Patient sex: M
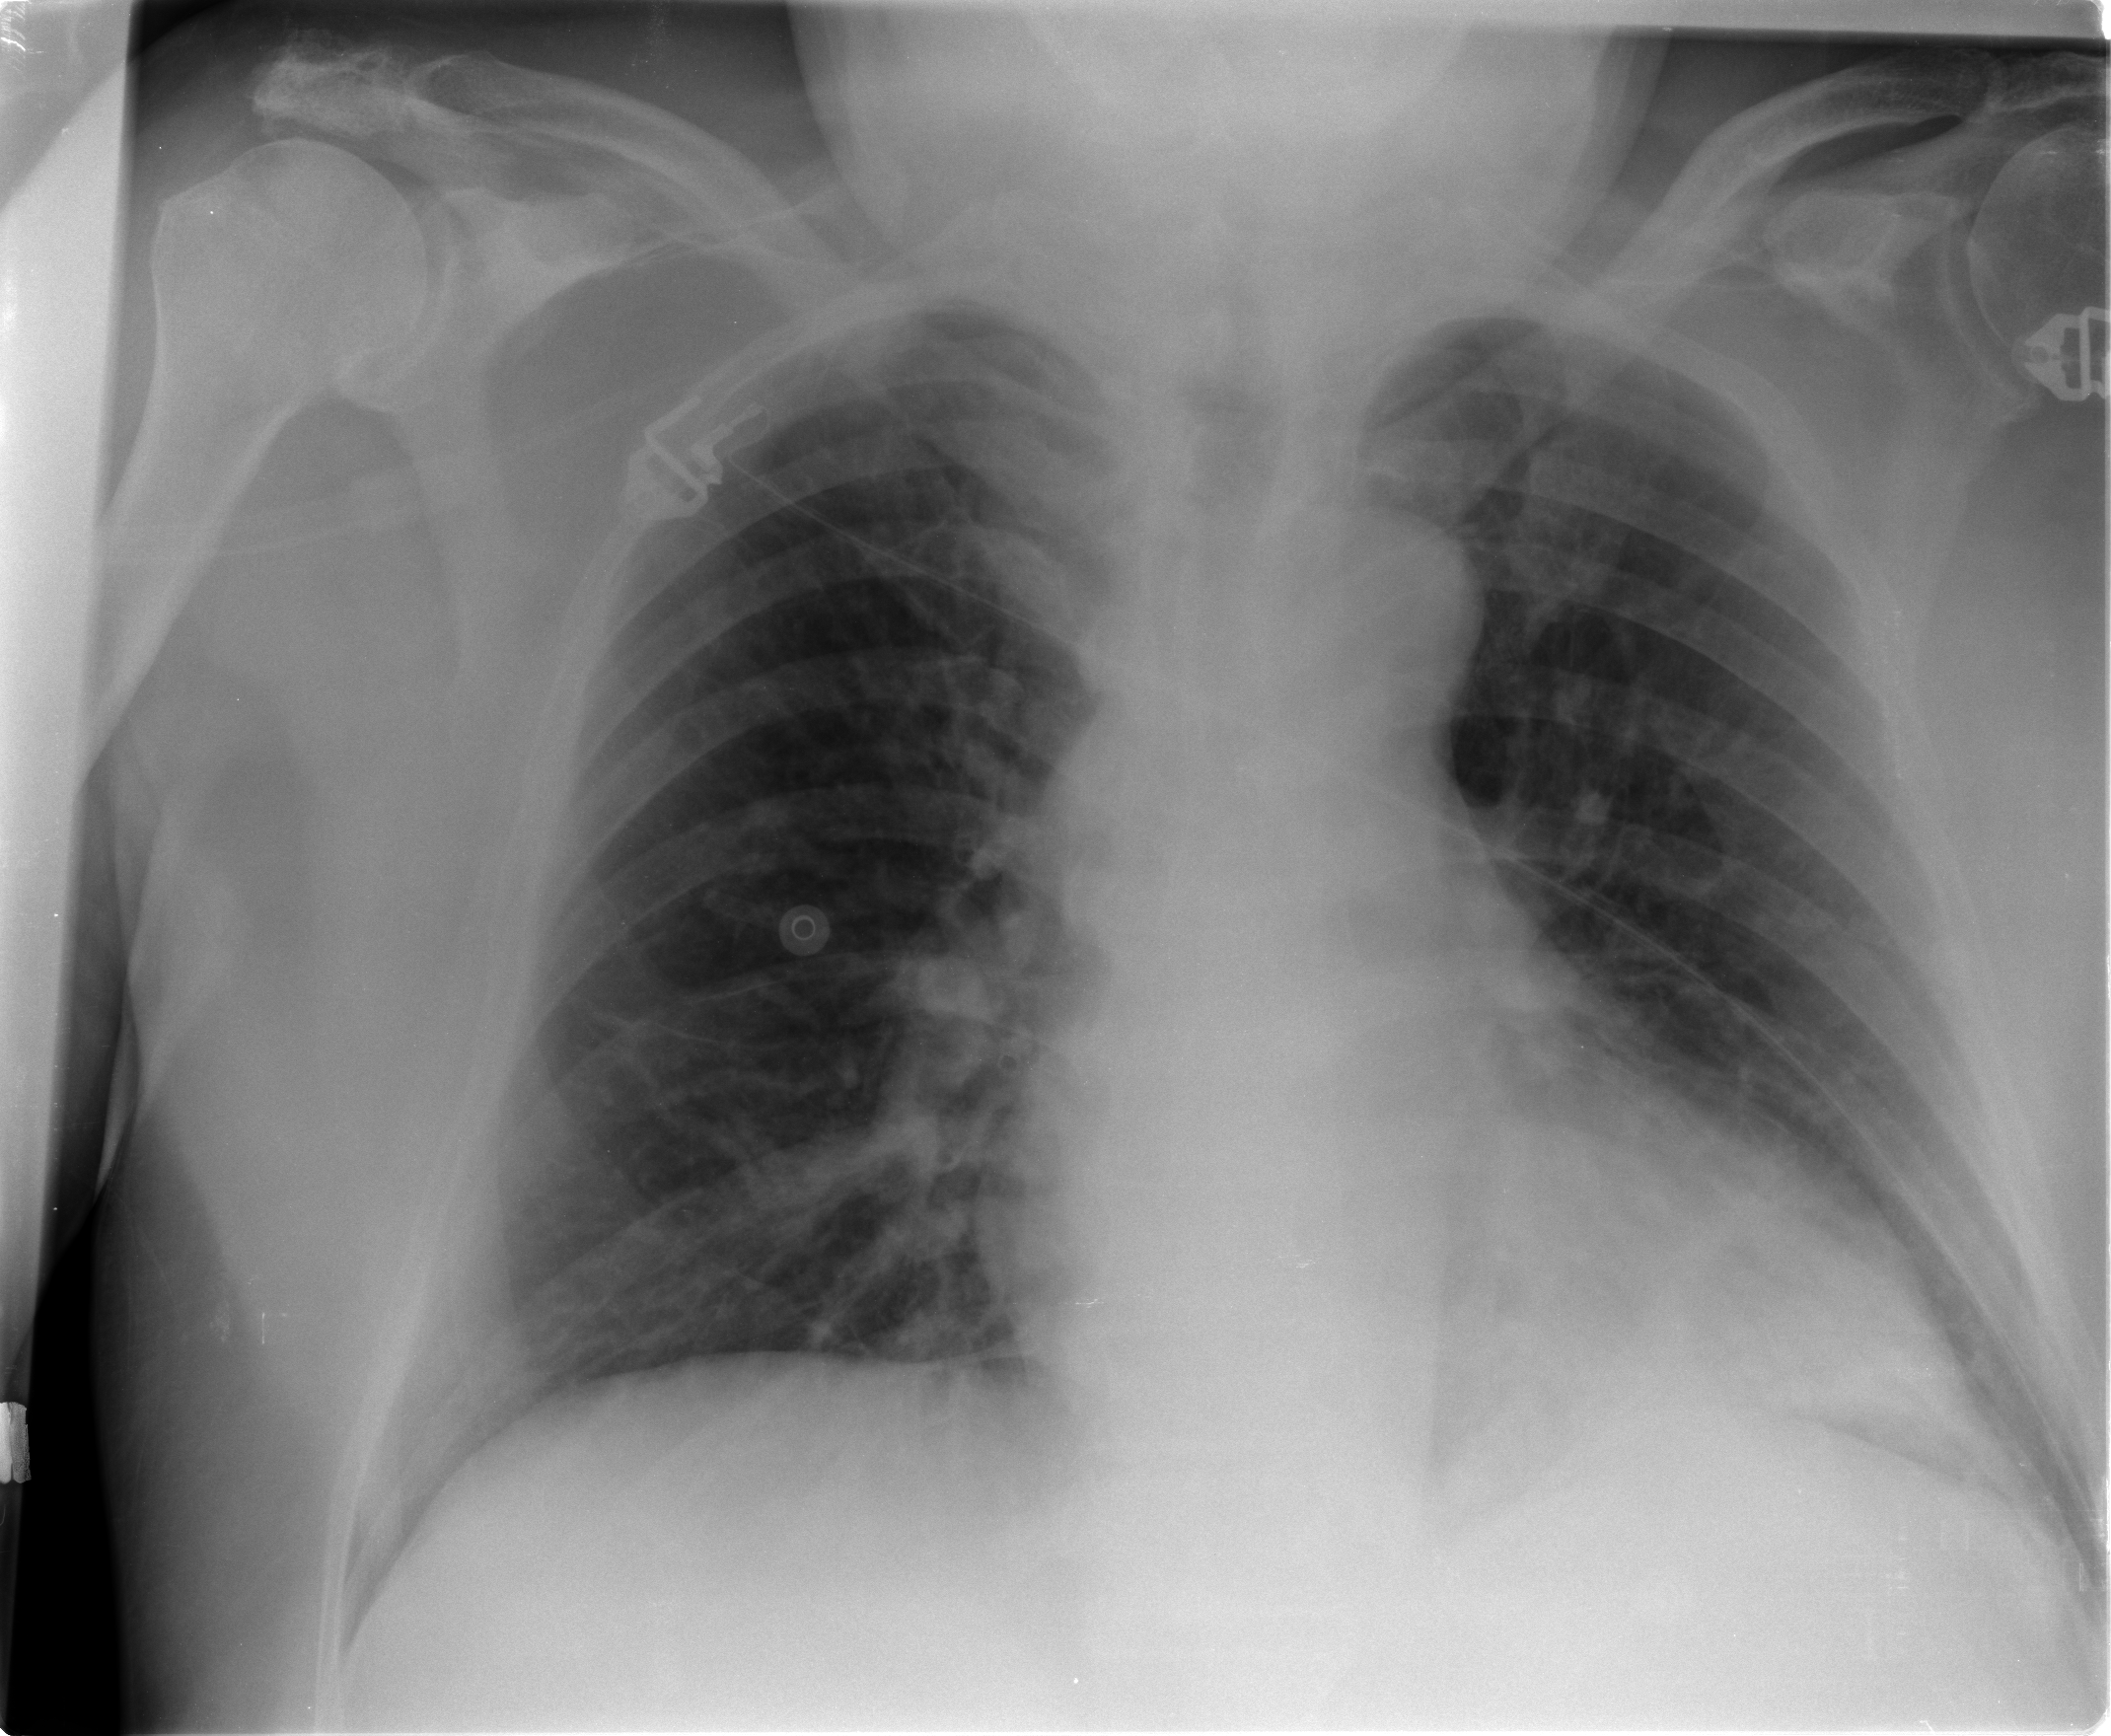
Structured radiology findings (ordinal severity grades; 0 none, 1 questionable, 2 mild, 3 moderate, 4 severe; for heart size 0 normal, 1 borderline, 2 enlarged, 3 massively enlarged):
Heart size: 2
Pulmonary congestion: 1
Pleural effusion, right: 0
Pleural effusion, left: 0
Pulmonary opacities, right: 0
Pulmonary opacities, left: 0
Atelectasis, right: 0
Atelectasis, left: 0